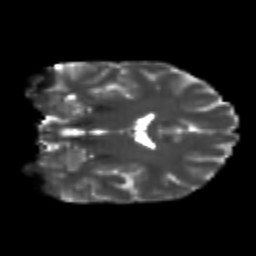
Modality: T2w
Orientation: coronal
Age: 22
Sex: female
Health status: healthy
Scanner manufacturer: philips
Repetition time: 7.477 s
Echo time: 0.08753 s